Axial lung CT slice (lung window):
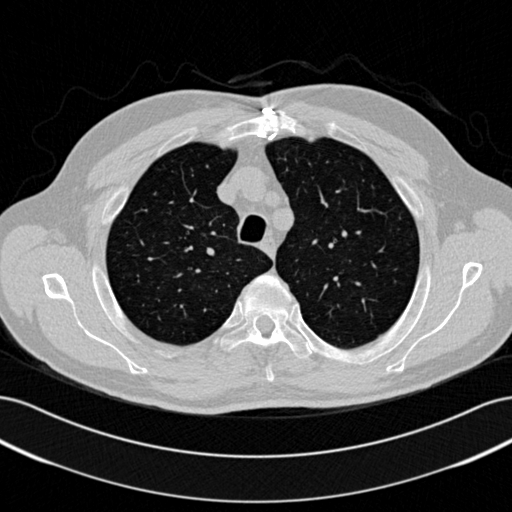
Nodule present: no